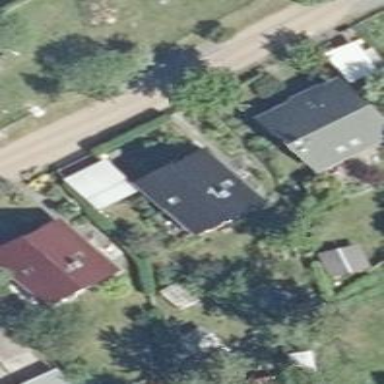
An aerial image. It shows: Terrace building.